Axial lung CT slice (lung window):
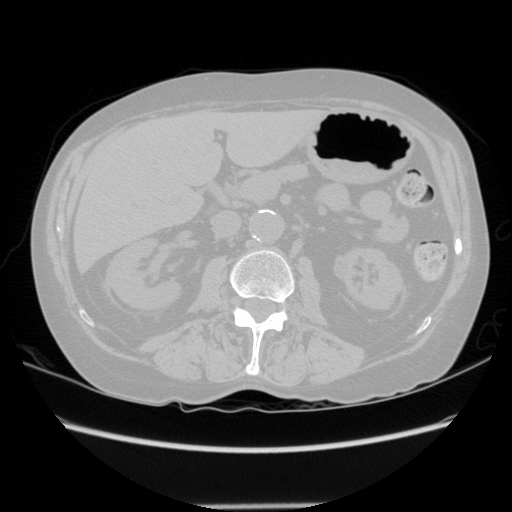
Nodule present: no